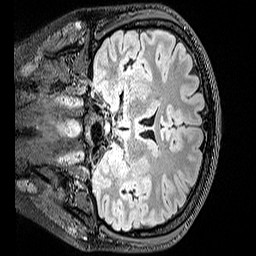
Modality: FLAIR
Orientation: coronal
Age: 19
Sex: female
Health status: healthy
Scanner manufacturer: siemens
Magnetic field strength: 3 T
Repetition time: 5 s
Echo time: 0.388 s